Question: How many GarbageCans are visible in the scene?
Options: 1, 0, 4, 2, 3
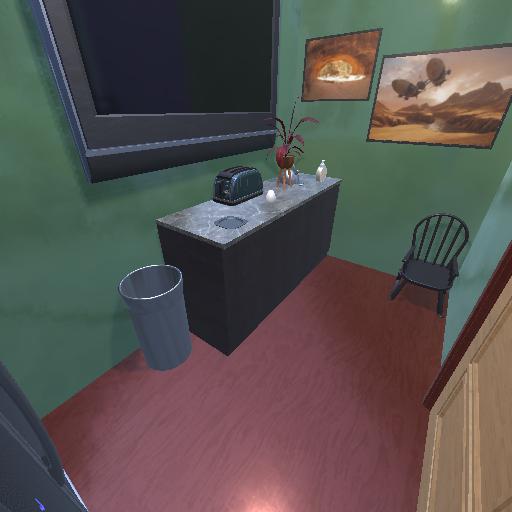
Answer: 1